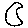
Label: moon